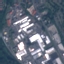
Label: Industrial